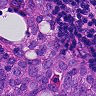
Metastatic tissue present: yes